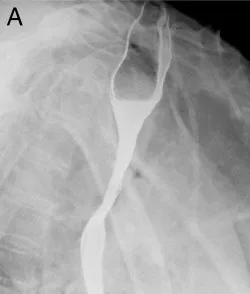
(A) Barium swallow study showing midesophageal narrowing.
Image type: radiology (x_ray)